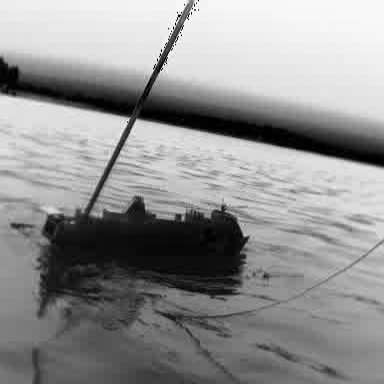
There is a container_ship in the infrared image.